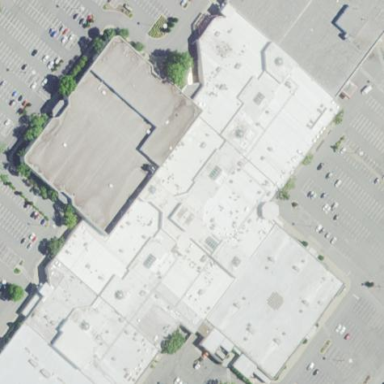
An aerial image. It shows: Mall building.